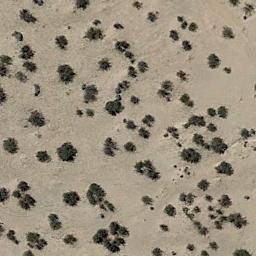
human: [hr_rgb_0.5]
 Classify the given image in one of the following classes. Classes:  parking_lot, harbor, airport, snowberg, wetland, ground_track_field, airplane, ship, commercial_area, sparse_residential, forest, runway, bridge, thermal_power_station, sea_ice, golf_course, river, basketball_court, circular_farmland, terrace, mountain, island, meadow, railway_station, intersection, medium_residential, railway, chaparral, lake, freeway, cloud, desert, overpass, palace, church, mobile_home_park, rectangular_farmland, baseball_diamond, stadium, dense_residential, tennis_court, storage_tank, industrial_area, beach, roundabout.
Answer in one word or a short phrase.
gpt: chaparral